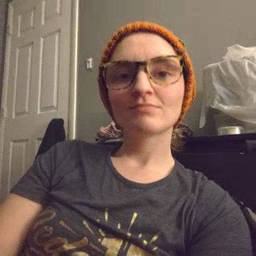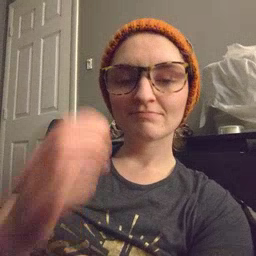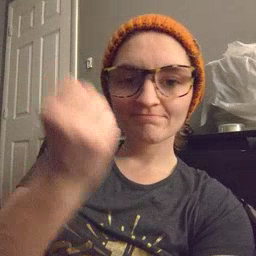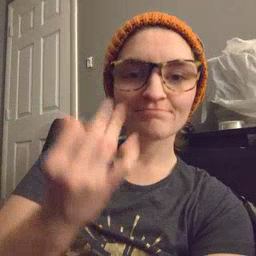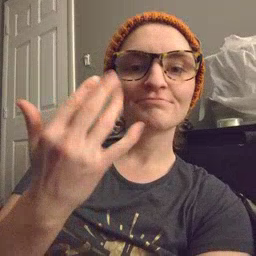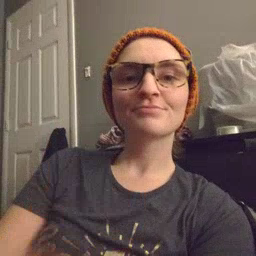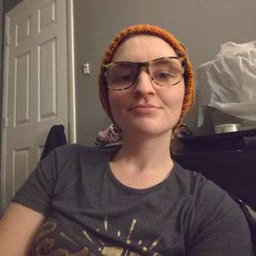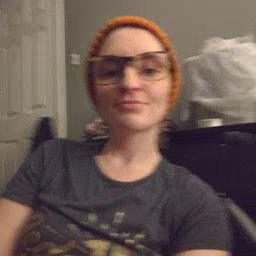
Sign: mitten